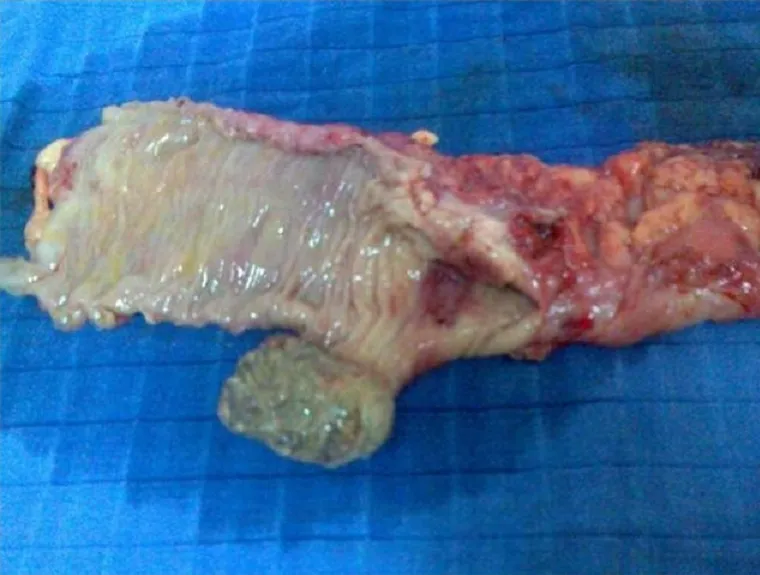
Surgical piece from a patient operated for colinic lipoma showing a lipomatous submucosal lesion lifting the colonic mucosa which is atrophic and ulcerated.
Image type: pathology (h&e)